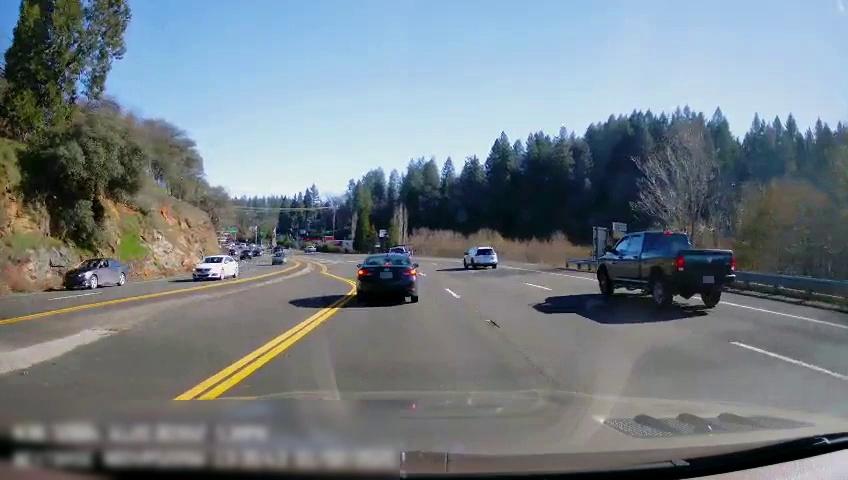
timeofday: Day
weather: Sunny
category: Drivable Space
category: Drivable Space
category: Vehicles | SUV
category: Vehicles | Car
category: Vehicles | SUV
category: Vehicles | SUV
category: Vehicles | Car
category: Vehicles | Truck
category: Vehicles | SUV
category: Vehicles | Truck
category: Vehicles | Car
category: Vehicles | SUV
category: Lanes | Current Lane
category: Lanes | Current Lane
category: Lanes | Alternate Lane
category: Lanes | Opposite Lane
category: Lanes | Alternate Lane
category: Lanes | Opposite Lane